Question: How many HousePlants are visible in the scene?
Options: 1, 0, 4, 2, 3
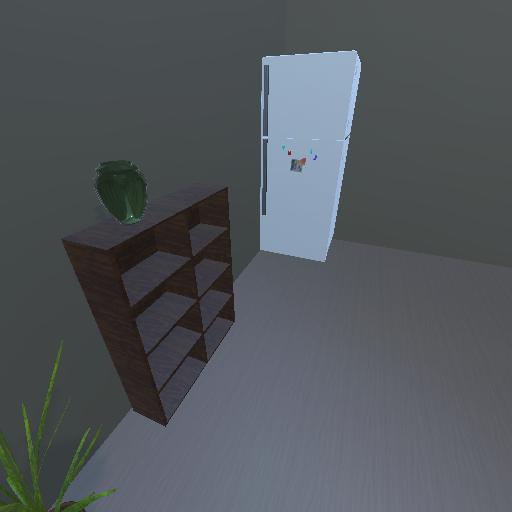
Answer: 1